Field crop: maize
Growth stage: 2
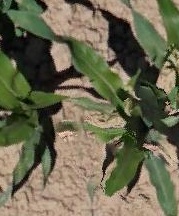
Species: maize